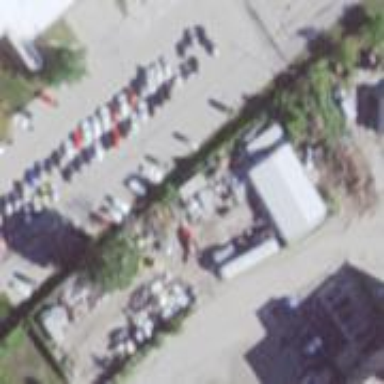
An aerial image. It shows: Parking area.